Field crop: maize
Growth stage: 2
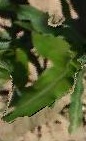
Species: maize